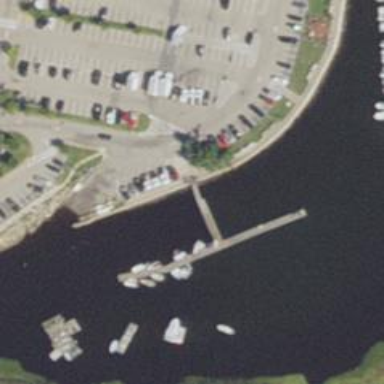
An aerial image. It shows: Man-made pier.